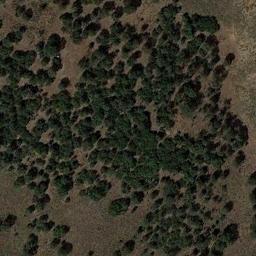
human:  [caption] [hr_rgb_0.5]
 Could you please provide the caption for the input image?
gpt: Chaparral is densely distributed on the sand .

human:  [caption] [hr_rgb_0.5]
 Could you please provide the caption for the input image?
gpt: The chaparral is consist of many green bushes on the desert .

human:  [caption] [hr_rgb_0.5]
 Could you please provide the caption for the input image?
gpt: A lot of disconnected green chaparrals grow on the wasteland .

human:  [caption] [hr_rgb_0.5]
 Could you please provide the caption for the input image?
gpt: There are clusters of lush trees in the desert .

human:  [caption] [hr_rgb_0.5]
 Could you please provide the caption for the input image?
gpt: The chaparral is uneven but dense .